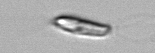
Label: Chrysochromulina